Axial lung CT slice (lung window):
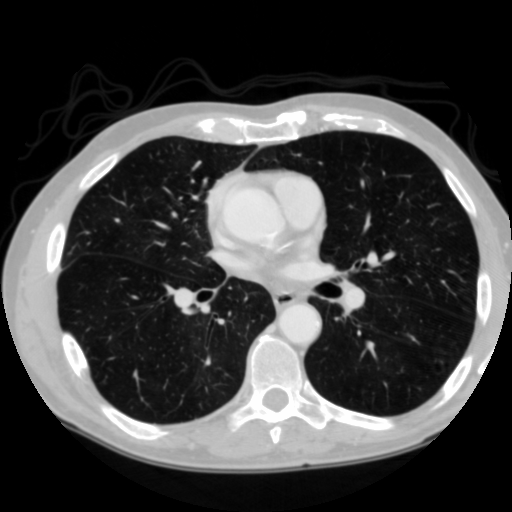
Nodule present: no